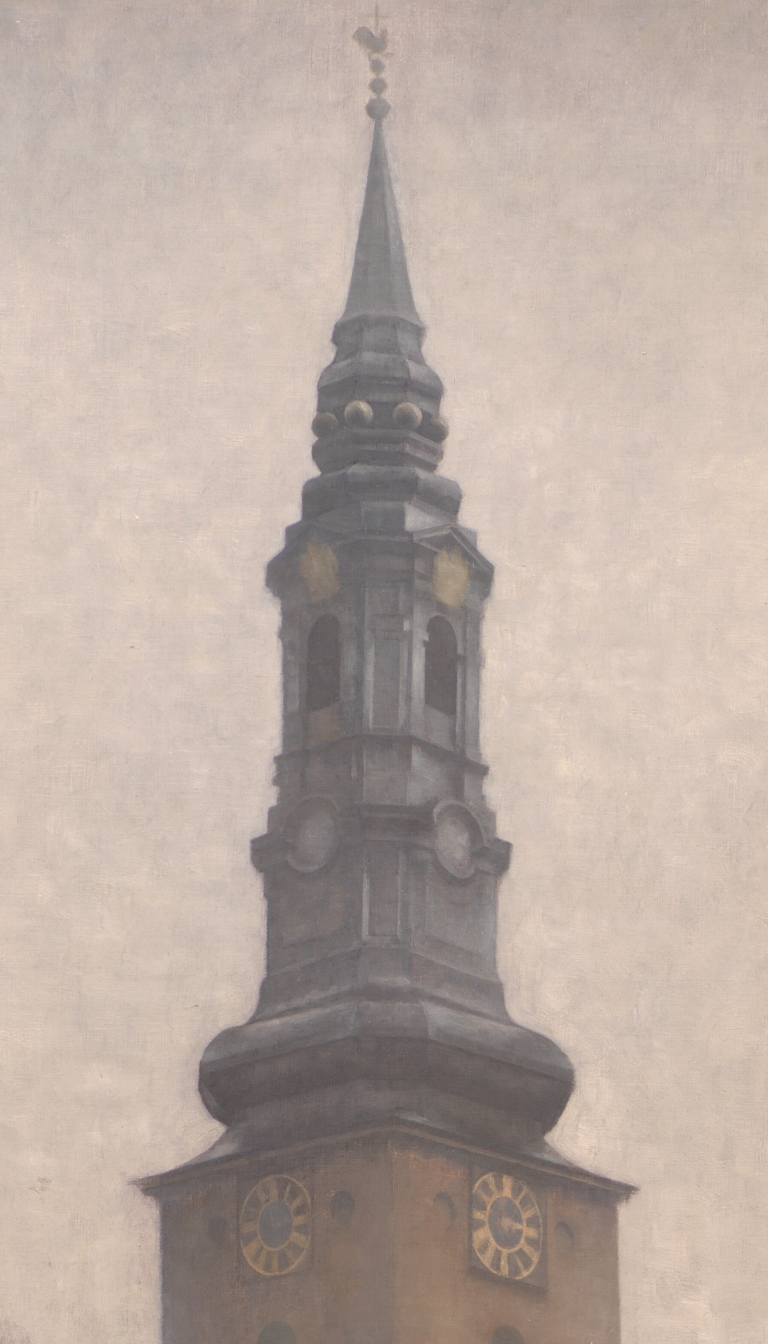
landscape painting, wide, overcast daylight, dark baroque church spire with clock faces and ornate belfry filling frame pale grey overcast sky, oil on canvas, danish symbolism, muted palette